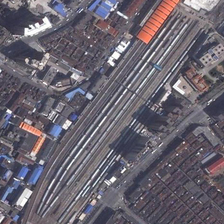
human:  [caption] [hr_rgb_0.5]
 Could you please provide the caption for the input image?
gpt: three long trains are stopping in this railway station in the middle of dense houses .

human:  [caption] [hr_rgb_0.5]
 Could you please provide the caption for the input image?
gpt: three trains is stopping in the railways converging to a rail .

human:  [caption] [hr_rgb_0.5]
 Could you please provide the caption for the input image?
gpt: three trains is stopping in the railways converging to a rail .

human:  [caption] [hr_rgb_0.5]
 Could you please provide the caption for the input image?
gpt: three trains is stopping in the railways converging to a rail .

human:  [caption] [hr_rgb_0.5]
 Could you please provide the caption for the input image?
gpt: many buildings are in two sides of a railway station .